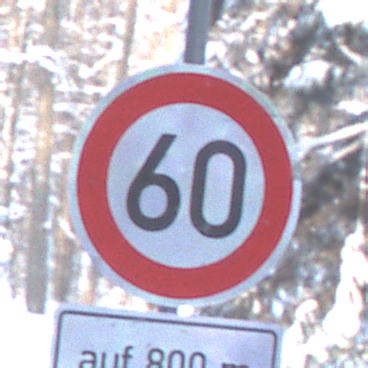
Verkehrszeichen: Geschwindigkeit60
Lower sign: LaengeEinerStrecke5
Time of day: MorningAfternoon
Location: Outdoor (Nature)
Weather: Clear
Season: Winter
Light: Natural